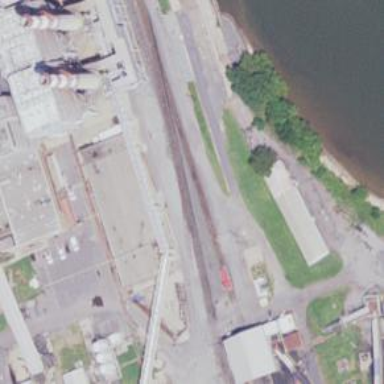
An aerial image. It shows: Rail spur service.